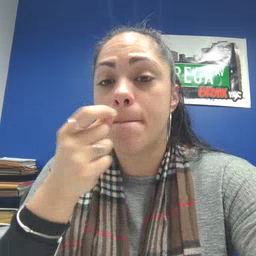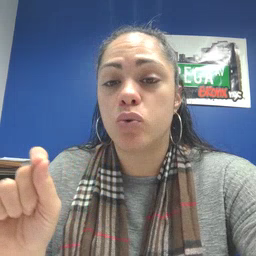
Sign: pencil